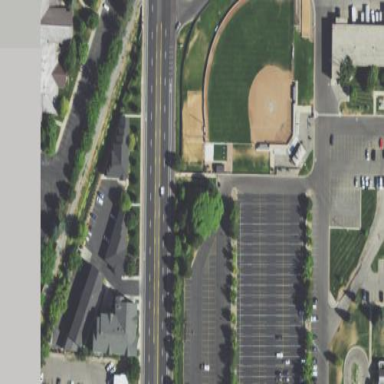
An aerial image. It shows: Sports center dedicated to baseball and softball activities.